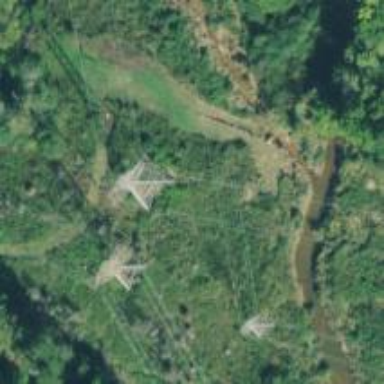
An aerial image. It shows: Lattice structure tower used for power distribution.